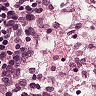
Metastatic tissue present: no